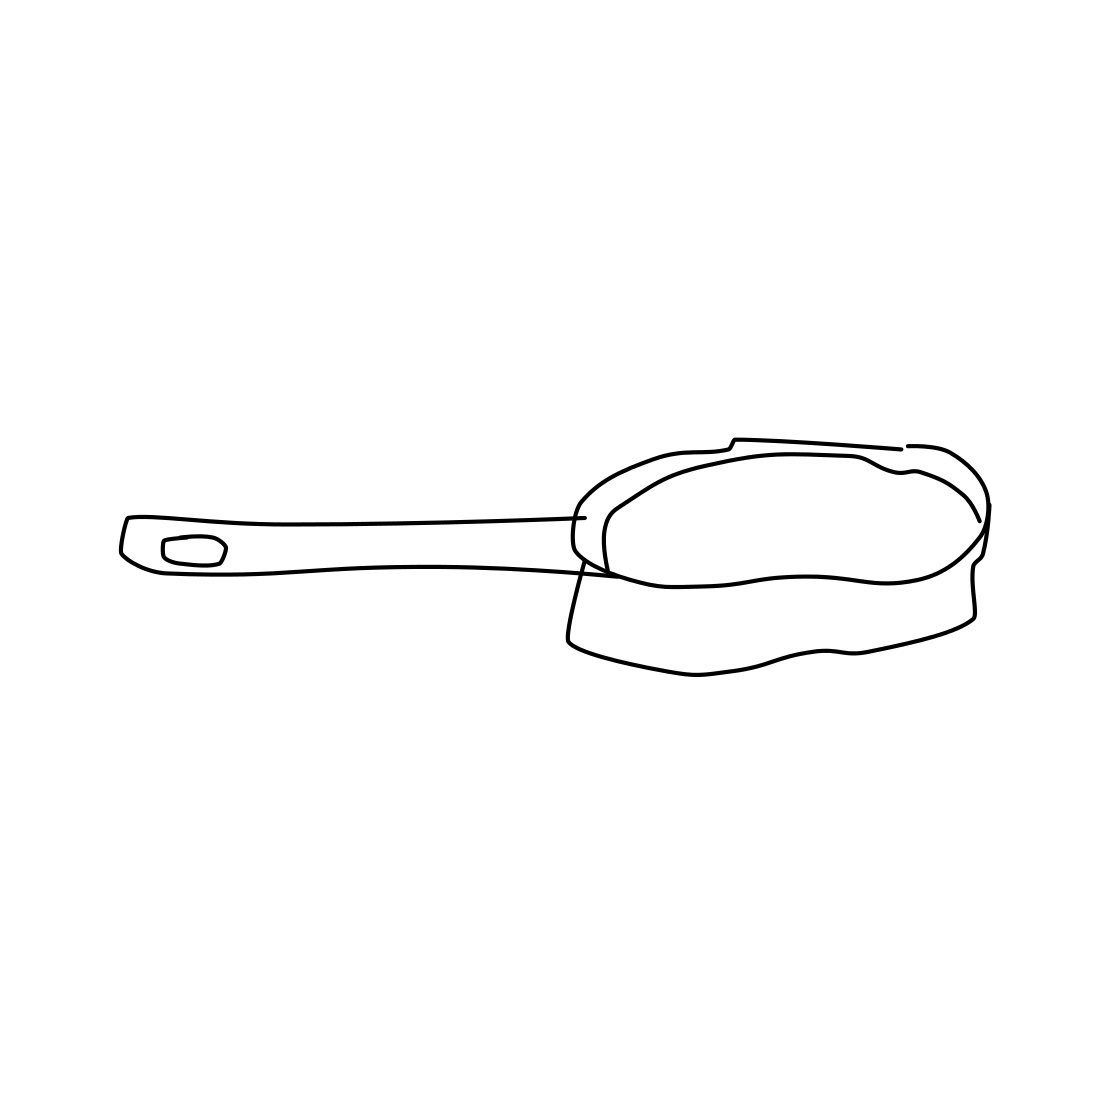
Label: frying-pan